Field crop: maize
Growth stage: 2
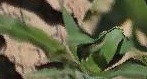
Species: maize